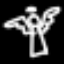
Label: angel